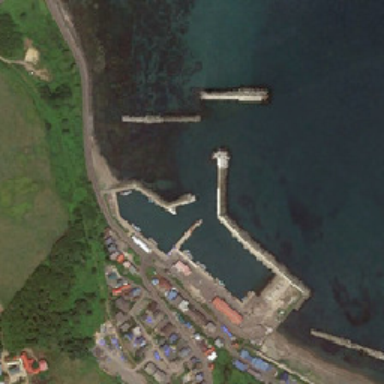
Port surrounded by many homes and green terraces .